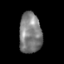
Tissue: skin
Cell type: Epithelial cells
Senescence score: 0.2193
Nuclear area (px): 897
Mean DAPI intensity: 125.388